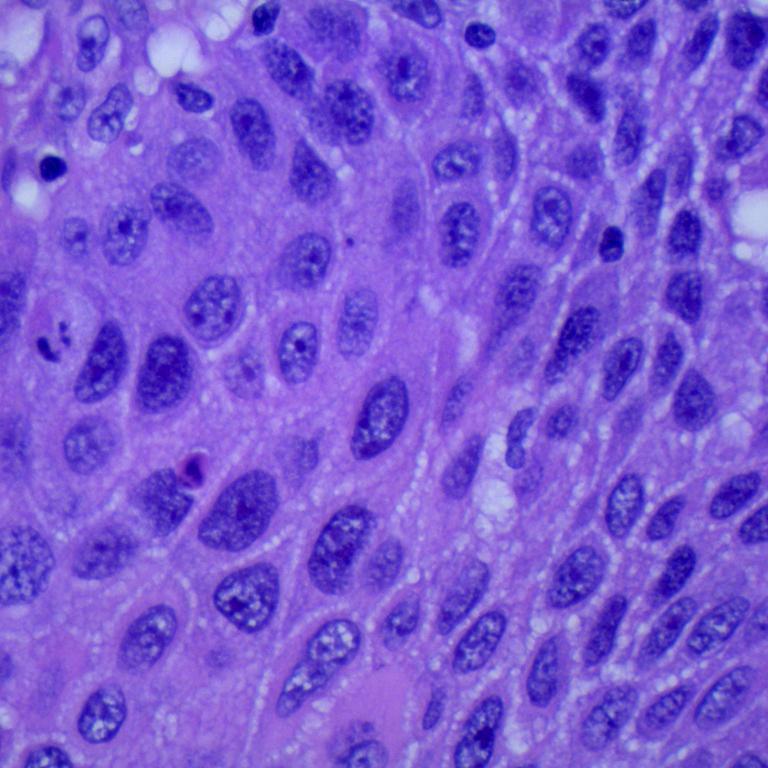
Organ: lung
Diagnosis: squamous carcinomas